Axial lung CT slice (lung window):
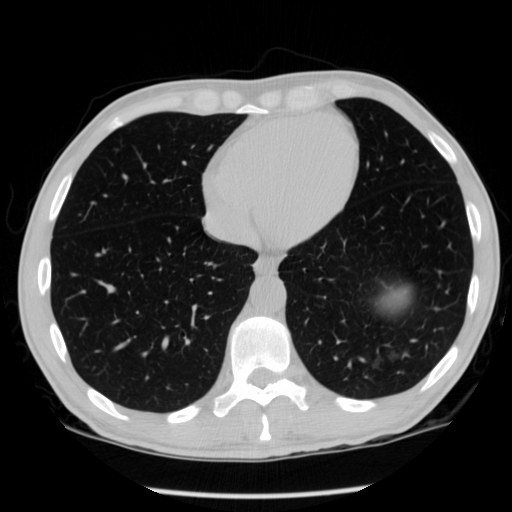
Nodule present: no